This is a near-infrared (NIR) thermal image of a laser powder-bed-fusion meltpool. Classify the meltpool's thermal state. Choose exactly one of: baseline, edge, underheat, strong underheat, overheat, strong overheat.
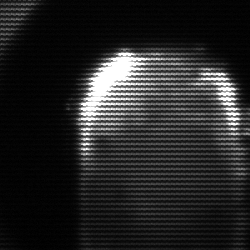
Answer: baseline